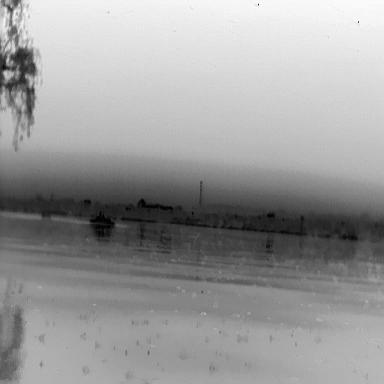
There is a warship in the infrared image.